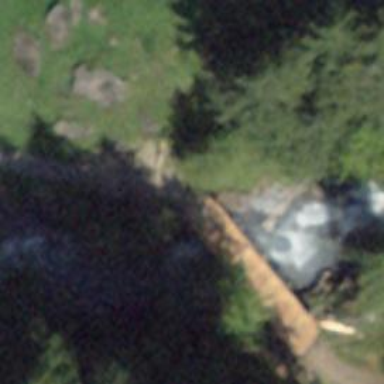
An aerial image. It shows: Path leading to bridge.